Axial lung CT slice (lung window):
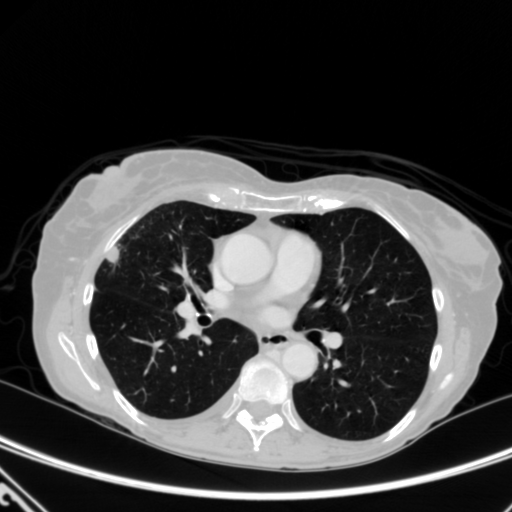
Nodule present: yes
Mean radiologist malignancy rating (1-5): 4